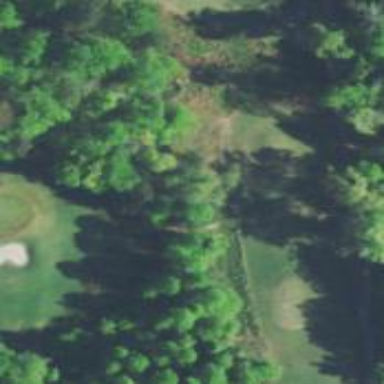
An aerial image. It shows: Path for both road and golf.